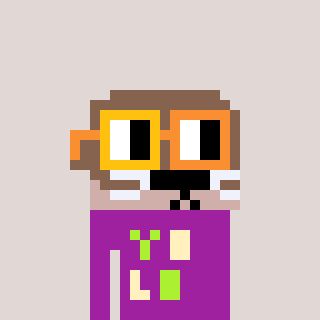
a pixel art character with square yellow and orange glasses, a otter-shaped head and a magenta-colored body on a warm background